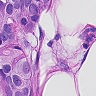
Metastatic tissue present: yes